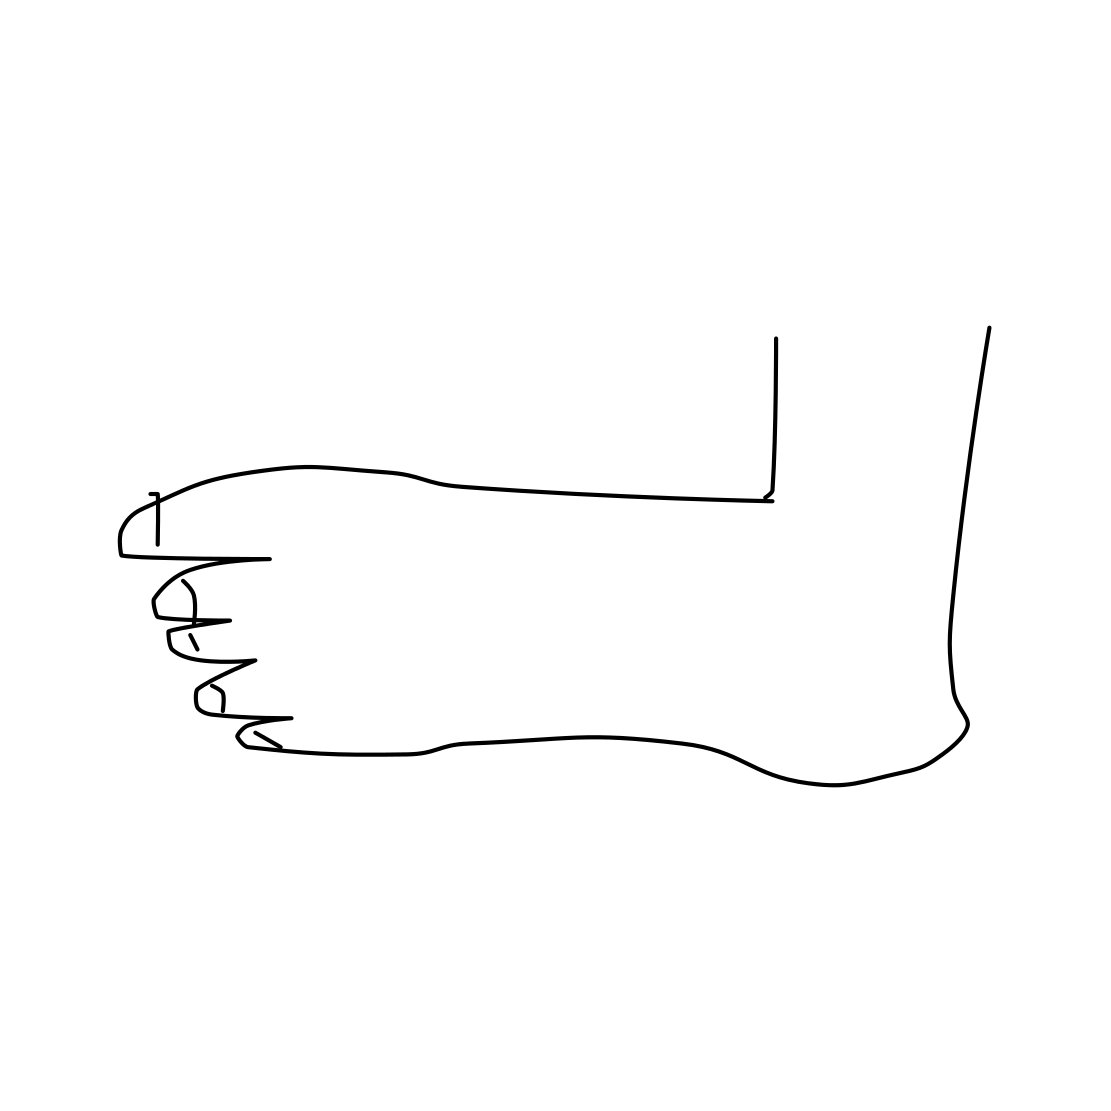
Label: foot